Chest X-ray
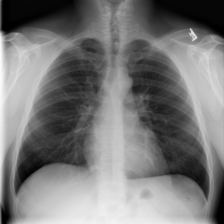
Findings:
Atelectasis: negative
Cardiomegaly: negative
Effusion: negative
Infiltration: negative
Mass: negative
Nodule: negative
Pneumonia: negative
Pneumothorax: negative
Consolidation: negative
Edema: negative
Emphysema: negative
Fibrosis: negative
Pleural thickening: negative
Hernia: negative